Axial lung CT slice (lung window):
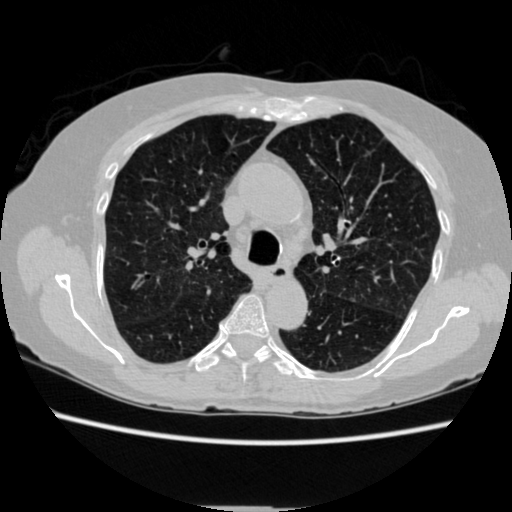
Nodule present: no